Field crop: maize
Growth stage: 2
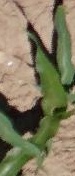
Species: maize